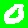
Digit: 0